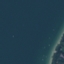
Land use / land cover: SeaLake